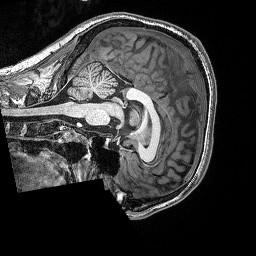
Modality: T1w
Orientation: sagittal